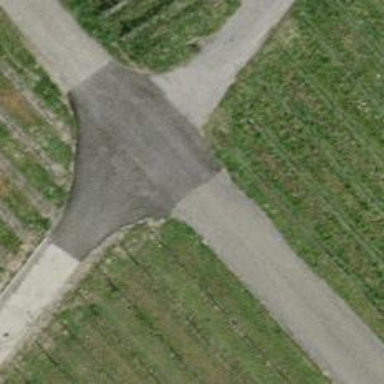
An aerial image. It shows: Paved track with grade1 quality. It is used for agricultural purposes.